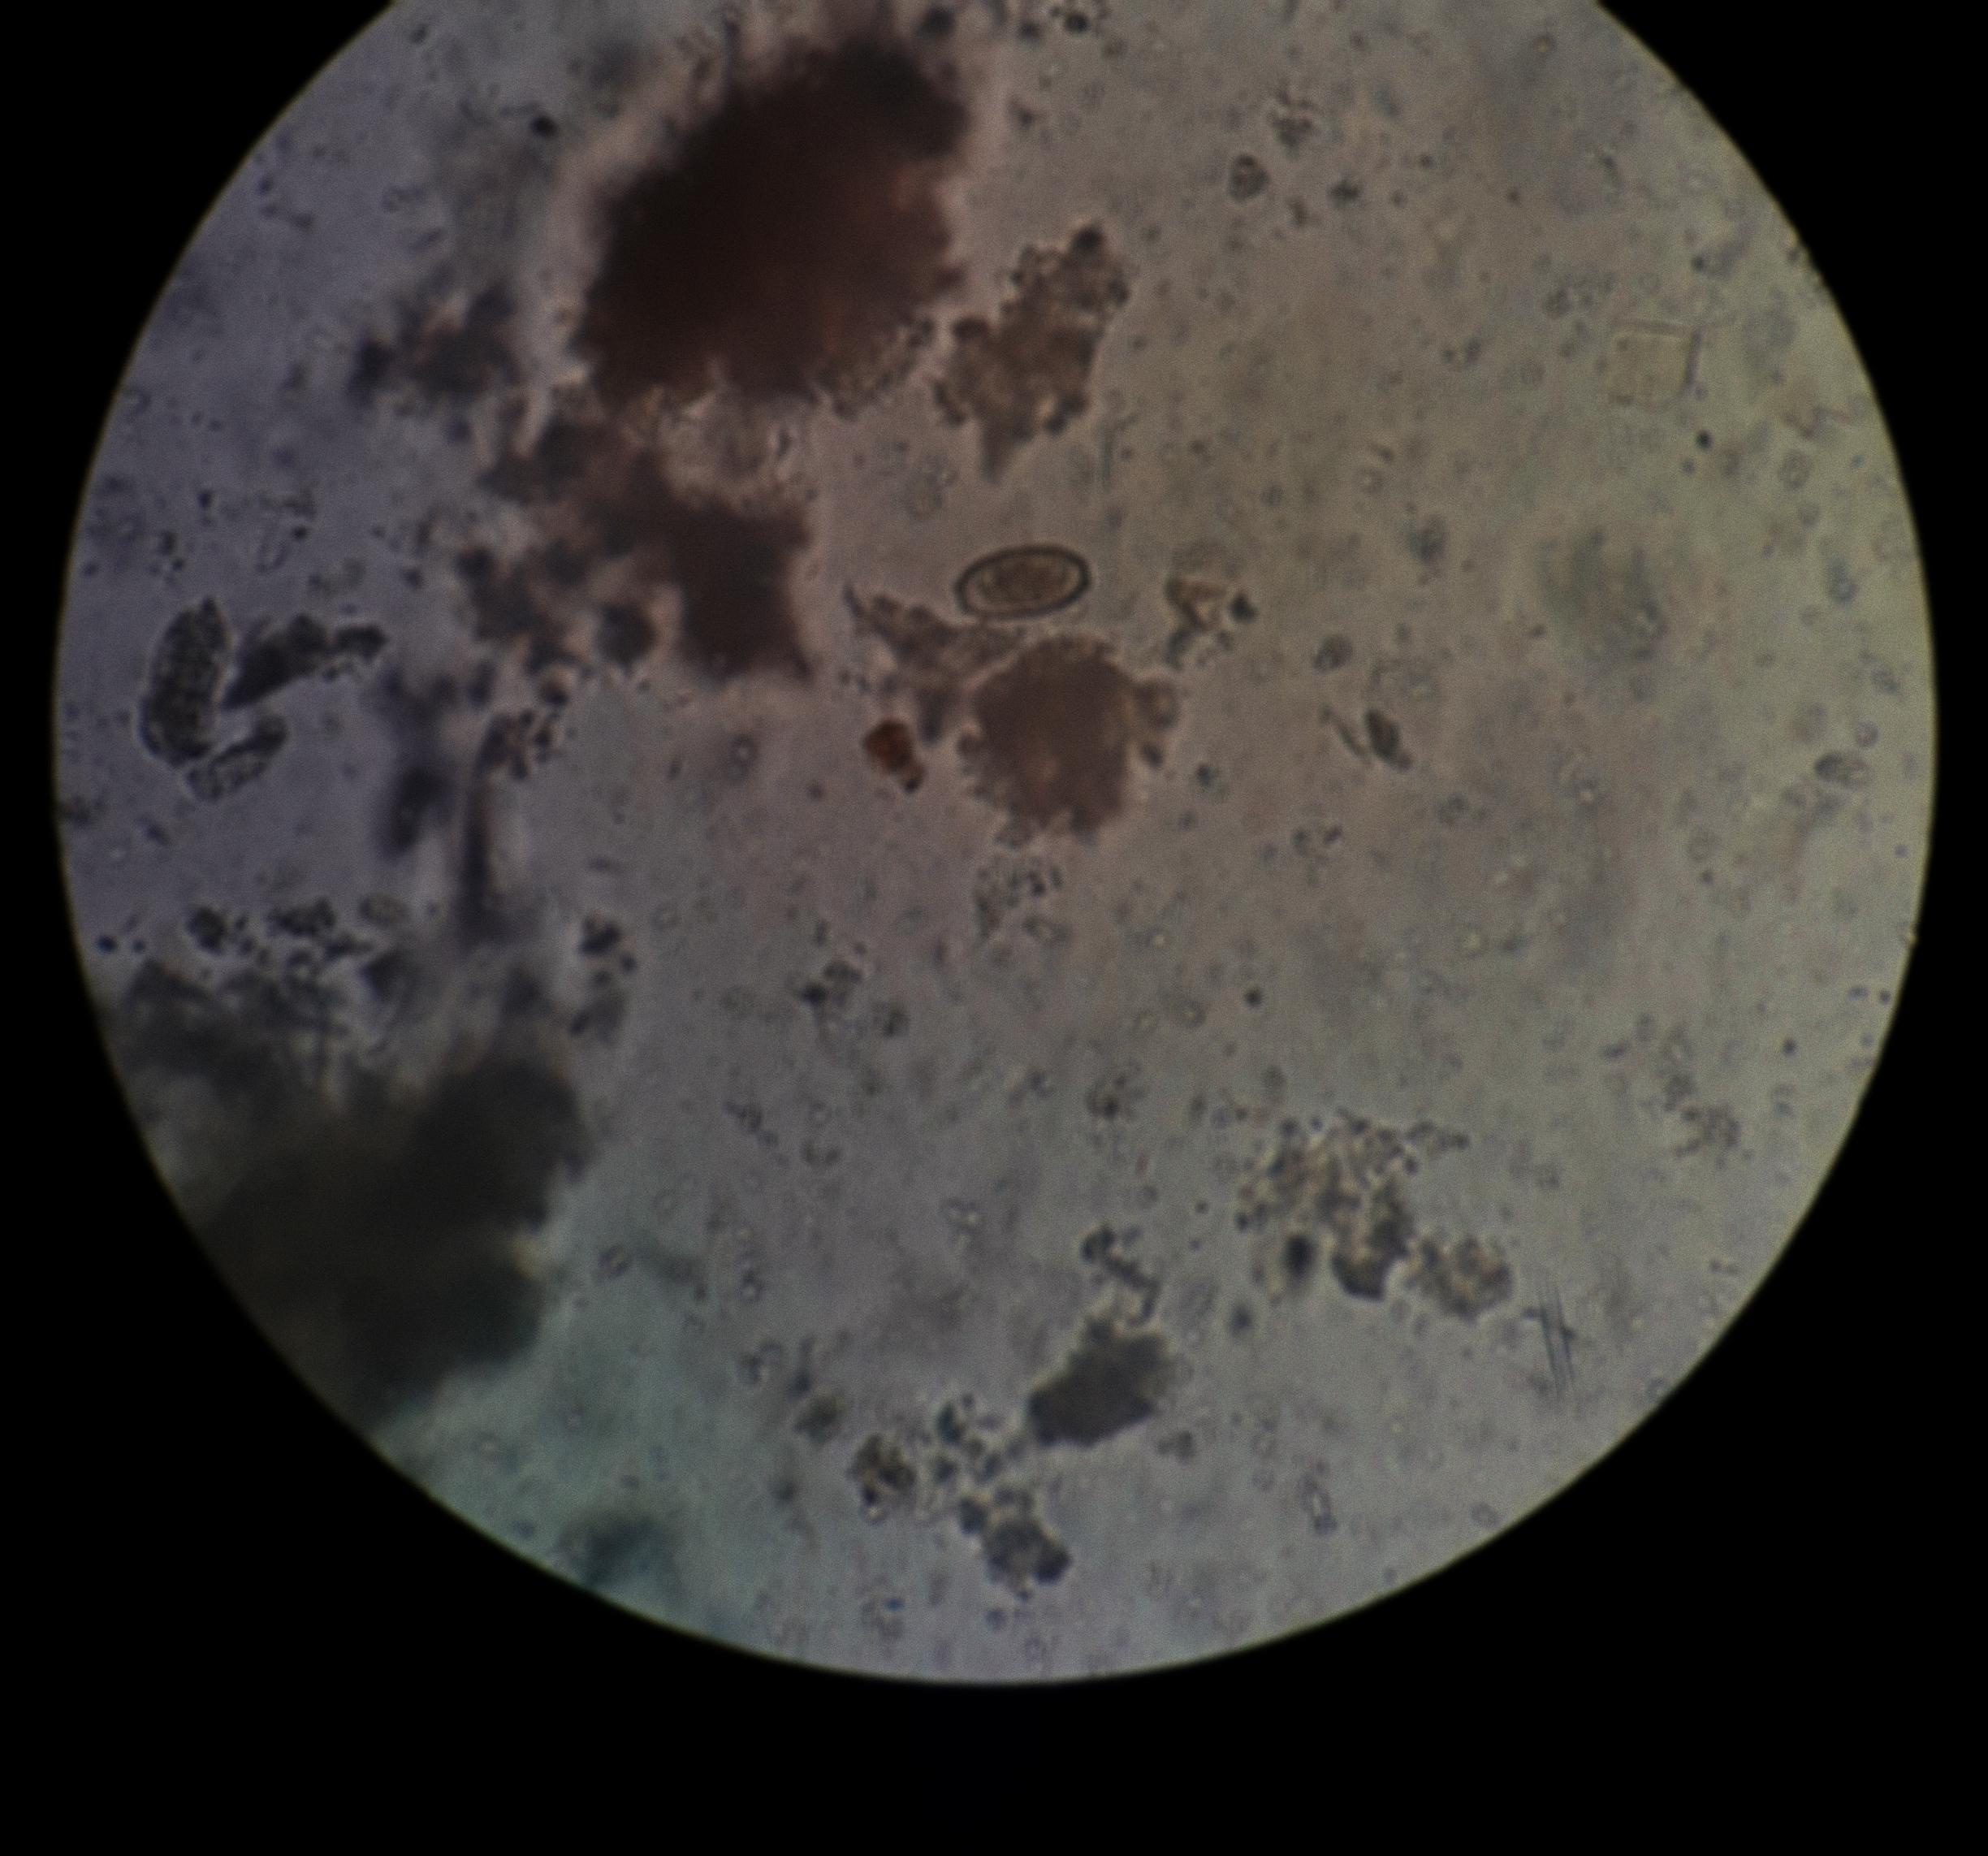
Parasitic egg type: Capillaria philippinensis